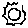
Label: sun